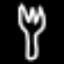
Label: fork